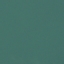
Label: SeaLake